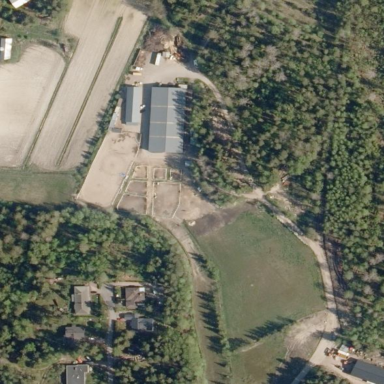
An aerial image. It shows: Farmyard area.